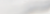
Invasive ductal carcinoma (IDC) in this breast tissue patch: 0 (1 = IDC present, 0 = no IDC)